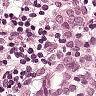
Metastatic tissue present: yes